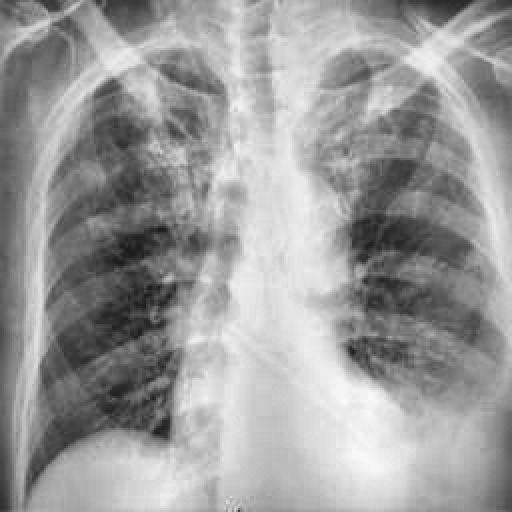
Finding: TUBERCULOSIS